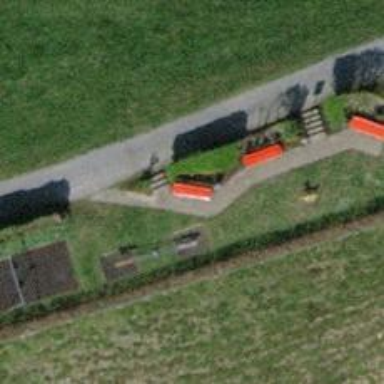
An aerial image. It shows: Red bench.